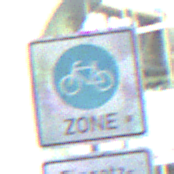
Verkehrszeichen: BeginnFahrradzone
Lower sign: BesondereFahrzeugeUndTransportgueter3
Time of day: SunriseSunset
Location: Outdoor (Urban)
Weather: PartlyCloudy
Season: NotSpecified
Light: Natural